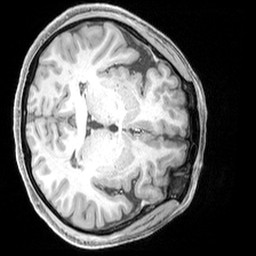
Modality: T1w
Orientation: axial
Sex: female
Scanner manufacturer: siemens
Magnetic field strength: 3 T
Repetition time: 2.3 s
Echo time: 0.00226 s